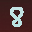
Label: 8